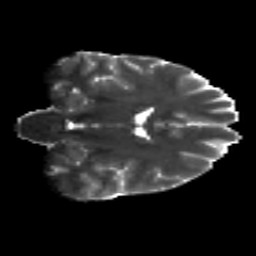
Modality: T2w
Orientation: coronal
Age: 24
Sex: male
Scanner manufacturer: siemens
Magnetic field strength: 3 T
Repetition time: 8.8 s
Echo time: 0.085 s